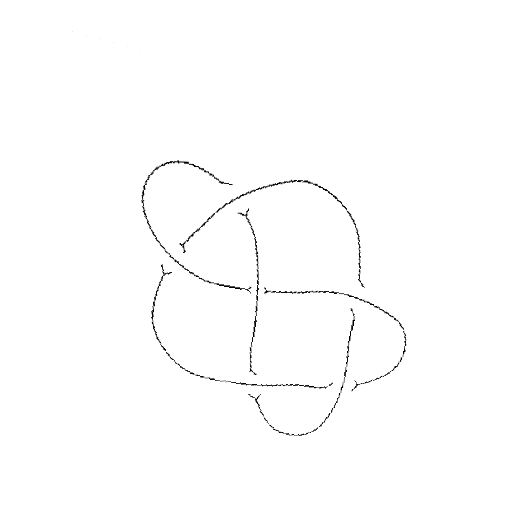
Crossing number: 6